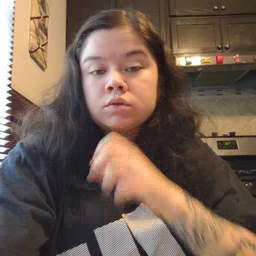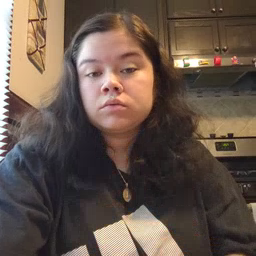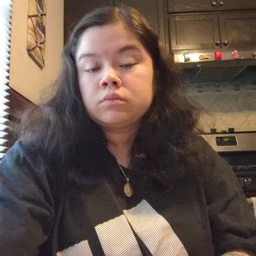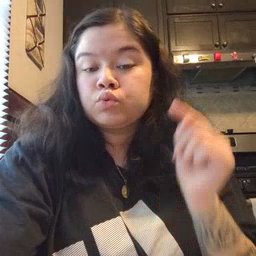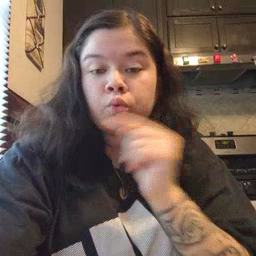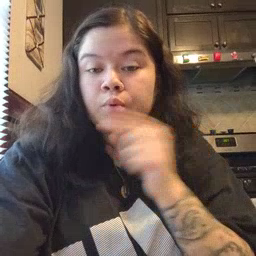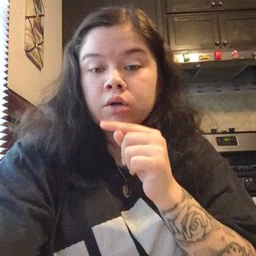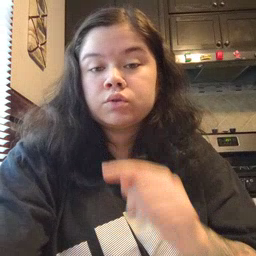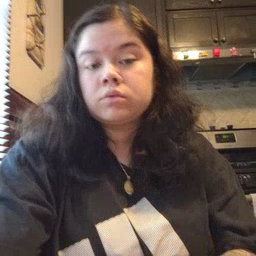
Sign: toothbrush